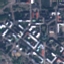
Land use / land cover class: Residential